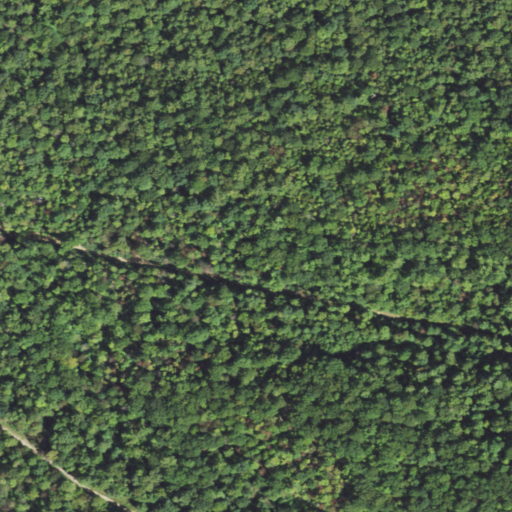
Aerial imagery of valley in Pennsylvania named White Rock Hollow containing mixed forest, deciduous forest, and open development